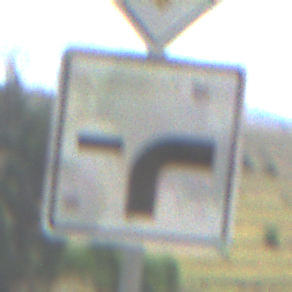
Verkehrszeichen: VerlaufVorfahrtsstrasse9
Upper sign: Vorfahrtsstrasse
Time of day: Midday
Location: Outdoor (Nature)
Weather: PartlyCloudy
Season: NotSpecified
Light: Natural